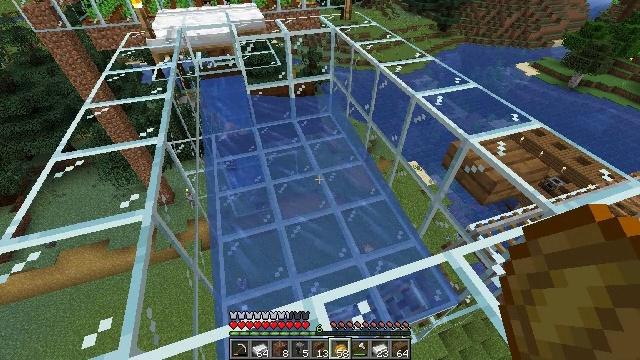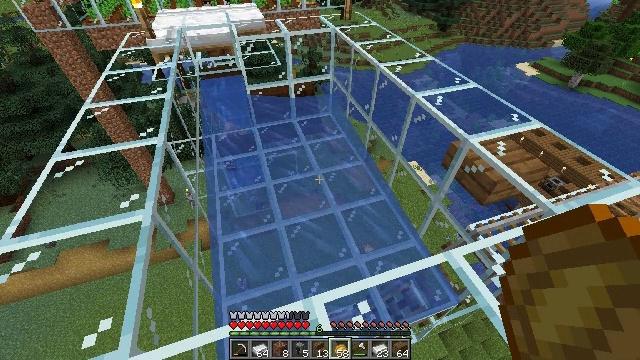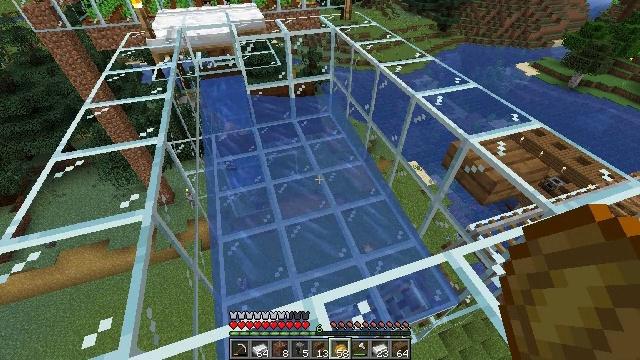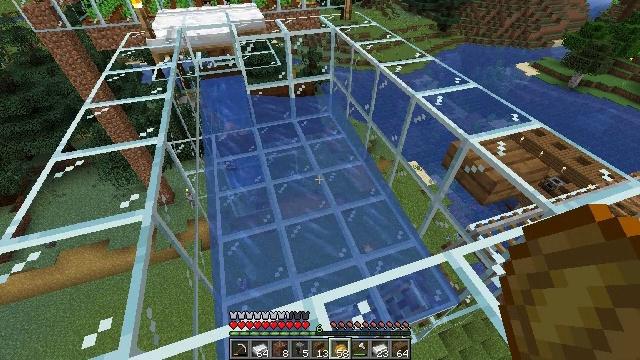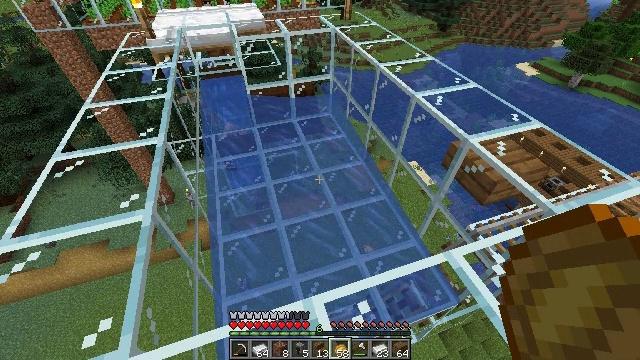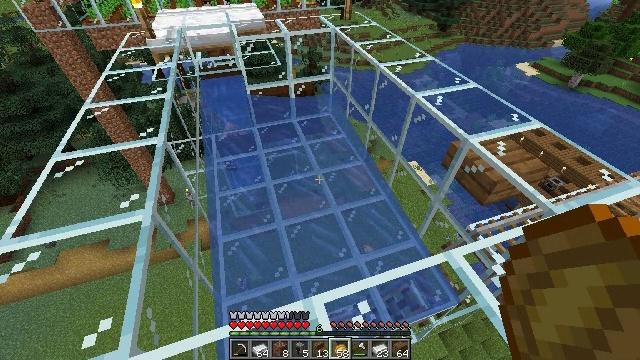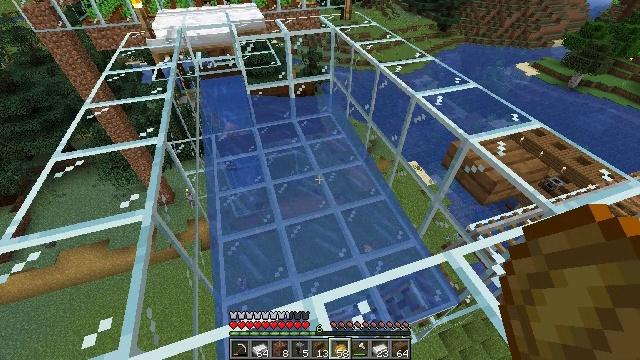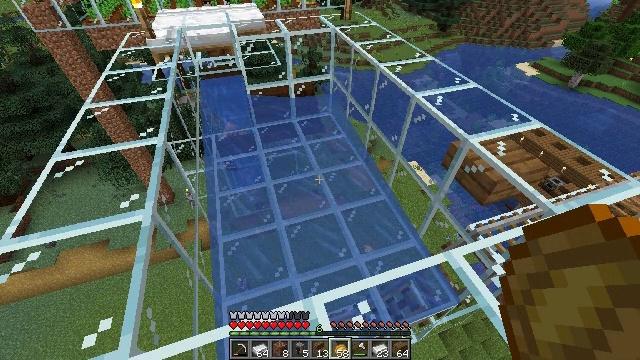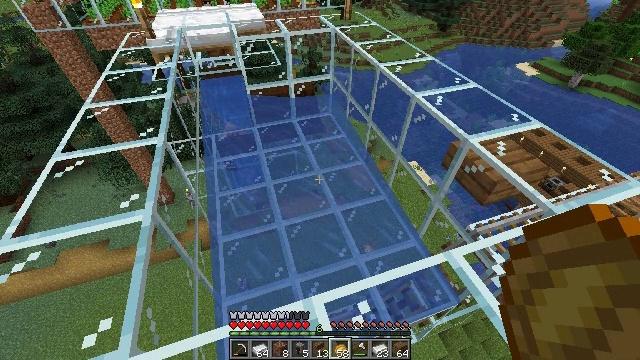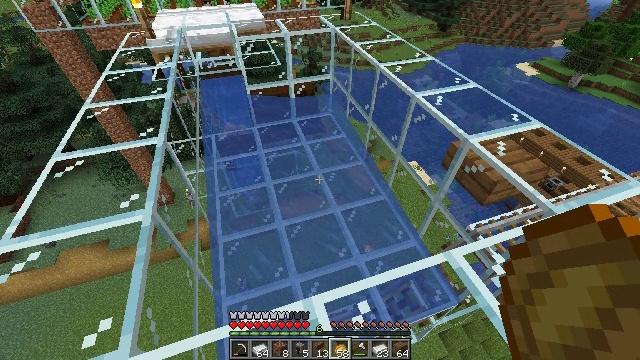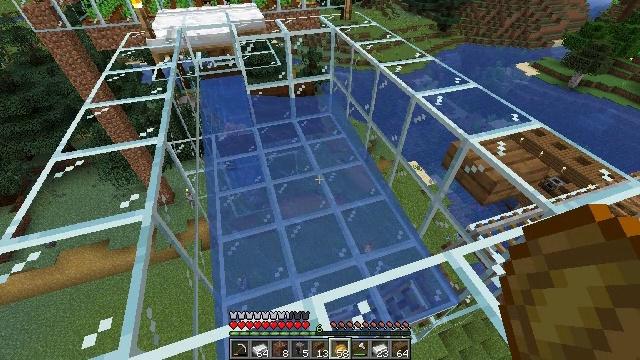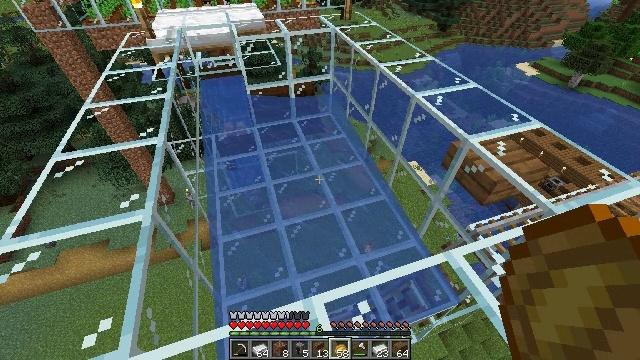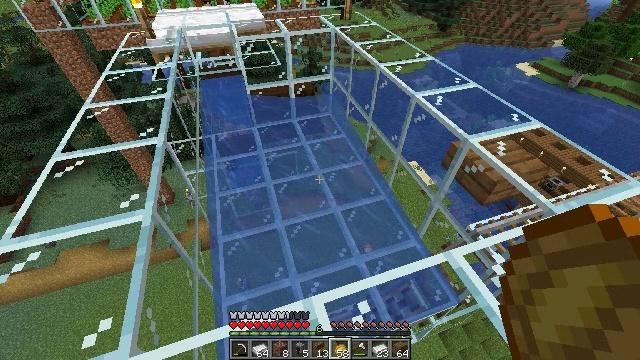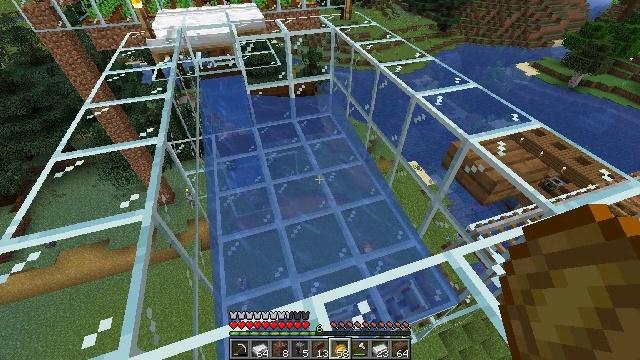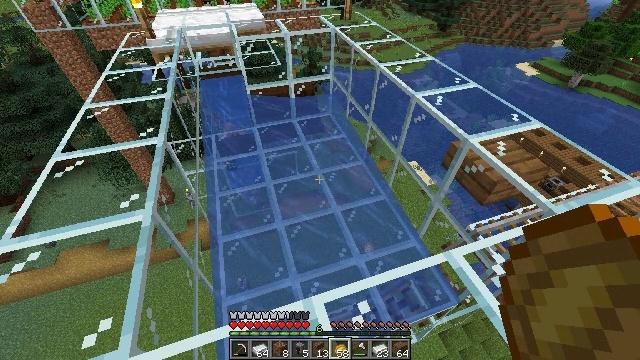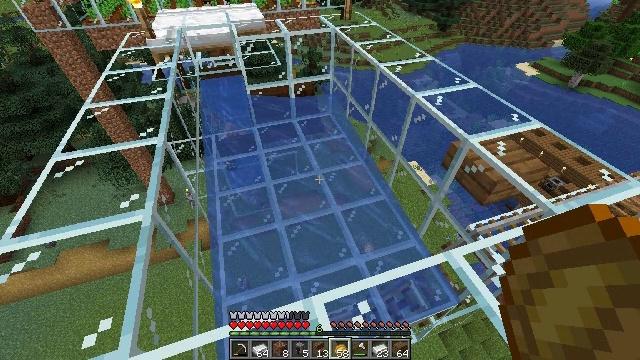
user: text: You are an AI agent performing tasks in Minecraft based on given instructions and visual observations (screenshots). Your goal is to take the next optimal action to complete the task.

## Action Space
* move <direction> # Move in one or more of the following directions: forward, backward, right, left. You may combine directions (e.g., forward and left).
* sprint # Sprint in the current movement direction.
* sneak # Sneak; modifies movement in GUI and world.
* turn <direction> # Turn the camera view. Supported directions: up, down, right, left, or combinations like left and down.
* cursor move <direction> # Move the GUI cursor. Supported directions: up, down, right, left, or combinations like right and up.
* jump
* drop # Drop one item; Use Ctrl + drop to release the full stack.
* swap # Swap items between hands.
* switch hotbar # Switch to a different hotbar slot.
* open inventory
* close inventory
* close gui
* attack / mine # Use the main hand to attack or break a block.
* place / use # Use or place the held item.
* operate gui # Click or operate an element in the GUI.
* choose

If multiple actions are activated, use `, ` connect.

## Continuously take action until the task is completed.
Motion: motion action
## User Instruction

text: Gather the smithing table into your inventory.
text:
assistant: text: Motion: no_op
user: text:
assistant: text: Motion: no_op
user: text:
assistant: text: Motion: no_op
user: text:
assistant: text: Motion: no_op
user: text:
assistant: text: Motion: no_op
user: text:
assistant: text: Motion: no_op
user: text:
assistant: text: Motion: no_op
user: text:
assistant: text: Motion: no_op
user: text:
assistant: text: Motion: no_op
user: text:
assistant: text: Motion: no_op
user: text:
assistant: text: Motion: no_op
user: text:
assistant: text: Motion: no_op
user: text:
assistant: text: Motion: no_op
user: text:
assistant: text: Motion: no_op
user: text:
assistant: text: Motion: no_op
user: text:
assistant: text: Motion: no_op
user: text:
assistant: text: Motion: no_op
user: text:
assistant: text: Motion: no_op
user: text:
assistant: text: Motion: no_op
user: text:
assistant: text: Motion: no_op
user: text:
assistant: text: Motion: no_op
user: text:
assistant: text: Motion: no_op
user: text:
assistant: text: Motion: no_op
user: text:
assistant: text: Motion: no_op
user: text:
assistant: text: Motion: no_op
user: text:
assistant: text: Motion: no_op
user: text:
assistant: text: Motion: no_op
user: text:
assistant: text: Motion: no_op
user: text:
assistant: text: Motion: no_op
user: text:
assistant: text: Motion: no_op